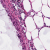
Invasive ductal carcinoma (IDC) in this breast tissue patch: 0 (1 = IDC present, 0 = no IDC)